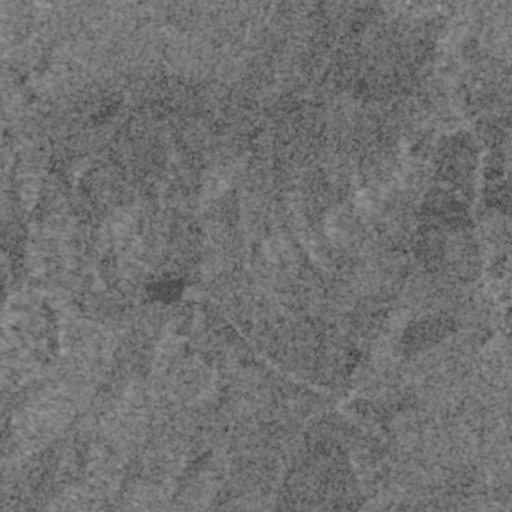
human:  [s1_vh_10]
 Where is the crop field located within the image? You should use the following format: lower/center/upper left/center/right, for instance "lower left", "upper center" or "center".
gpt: The crop field is located in the upper right of the image.
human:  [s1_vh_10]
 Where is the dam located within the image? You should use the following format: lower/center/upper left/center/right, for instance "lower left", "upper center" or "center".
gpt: The dam is located in the center of the image.
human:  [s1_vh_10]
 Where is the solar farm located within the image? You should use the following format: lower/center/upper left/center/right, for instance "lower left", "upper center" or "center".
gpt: The solar farm is located in the upper right of the image.
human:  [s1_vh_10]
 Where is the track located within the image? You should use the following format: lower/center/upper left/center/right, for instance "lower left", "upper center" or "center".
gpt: The track is located in the lower right of the image.
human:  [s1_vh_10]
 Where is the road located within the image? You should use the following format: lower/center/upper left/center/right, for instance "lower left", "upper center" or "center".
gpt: There is no road in the image.

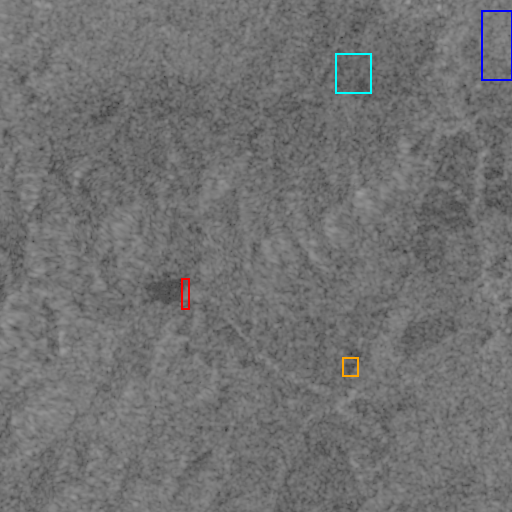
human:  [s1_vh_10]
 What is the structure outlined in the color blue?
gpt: The structure outlined in blue is a crop field.
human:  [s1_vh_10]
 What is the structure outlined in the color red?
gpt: The structure outlined in red is a dam.
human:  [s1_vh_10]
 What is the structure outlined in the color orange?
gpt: The structure outlined in orange is a park.
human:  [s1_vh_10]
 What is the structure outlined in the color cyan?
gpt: The structure outlined in cyan is a solar farm.
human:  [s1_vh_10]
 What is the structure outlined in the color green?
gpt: There is no green outline.